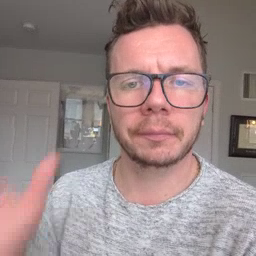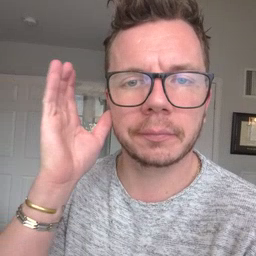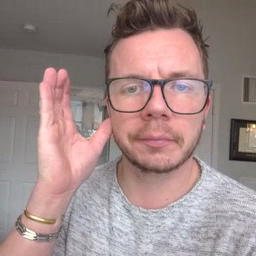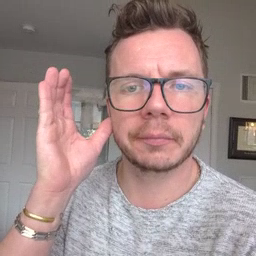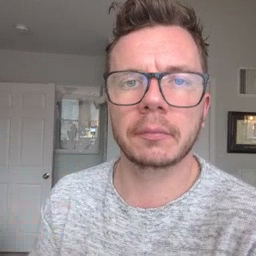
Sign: listen